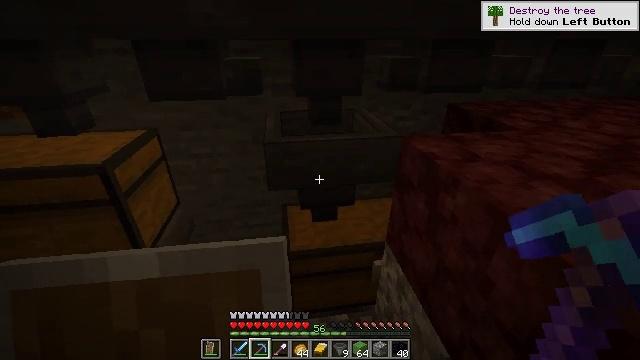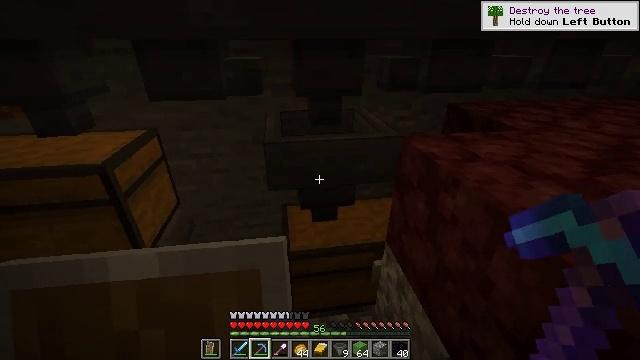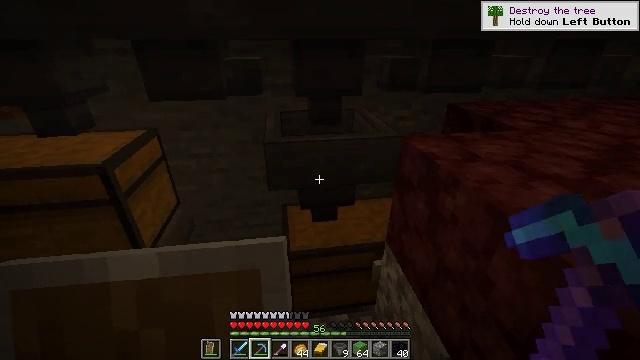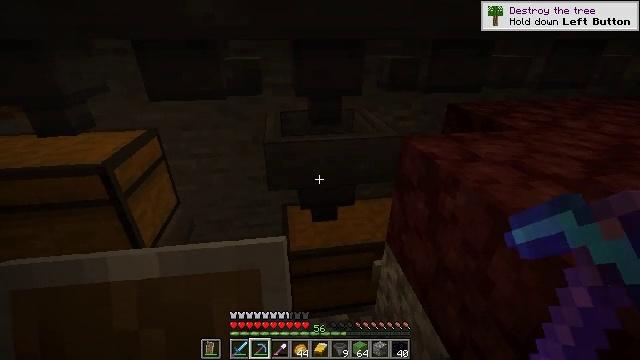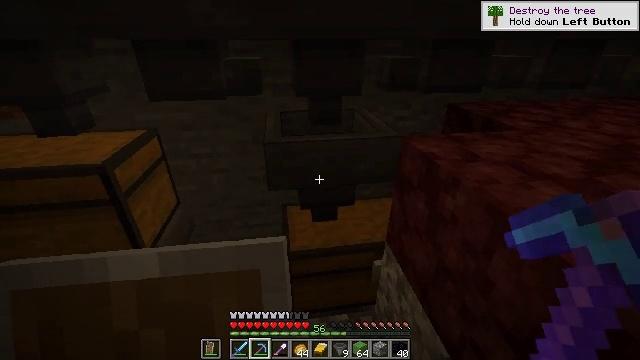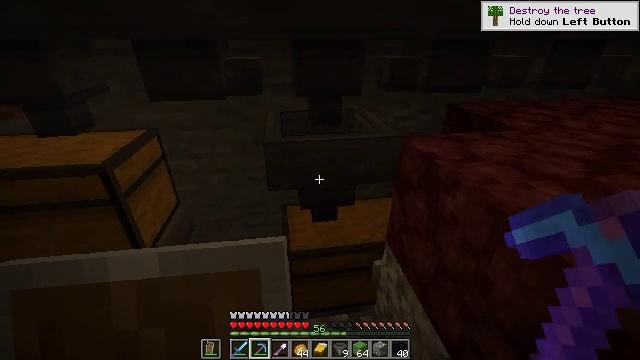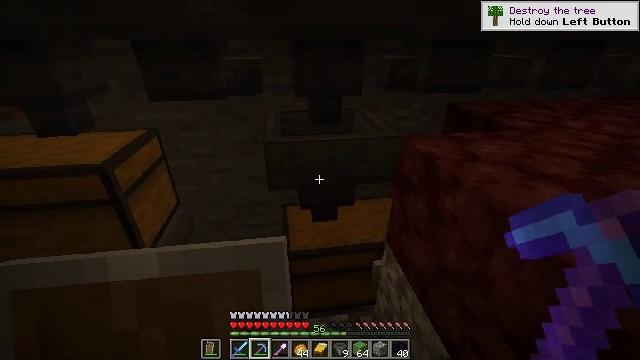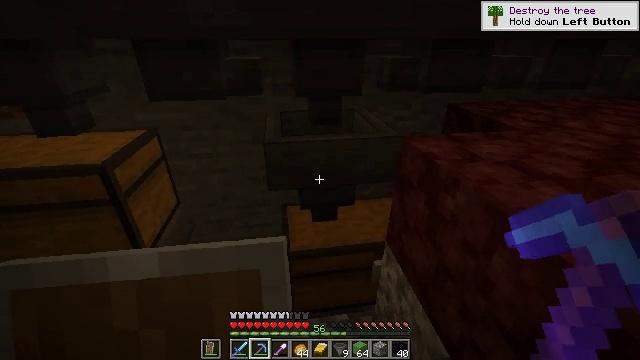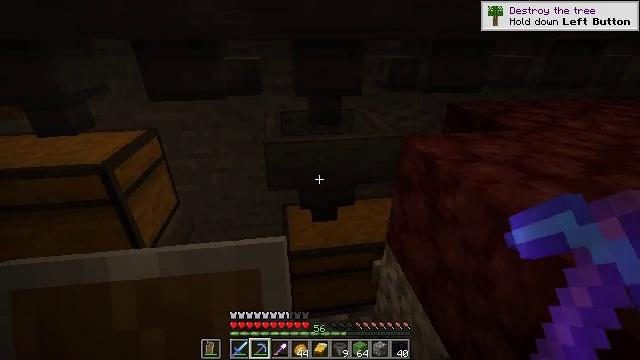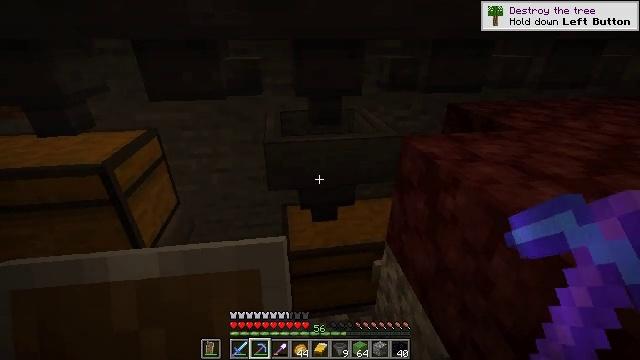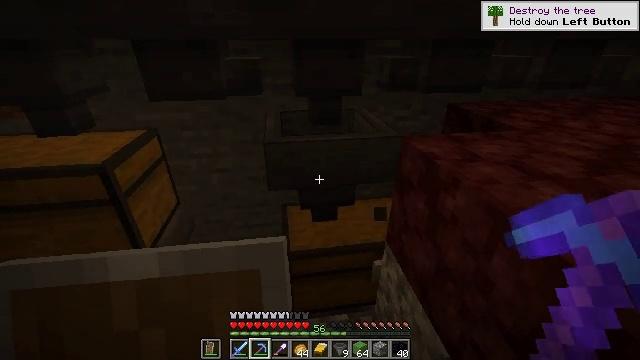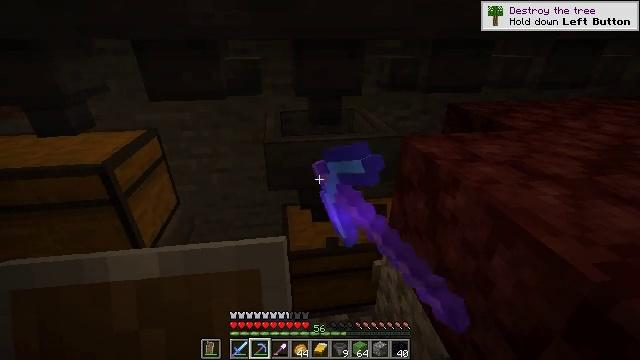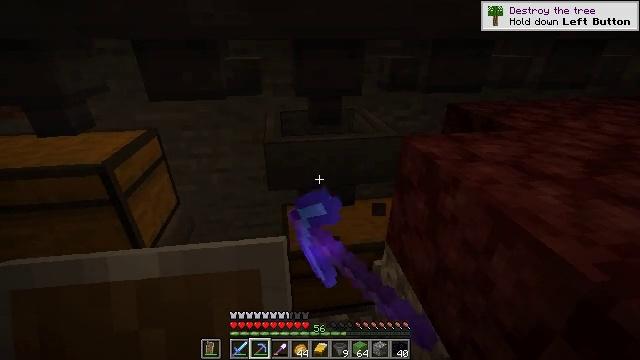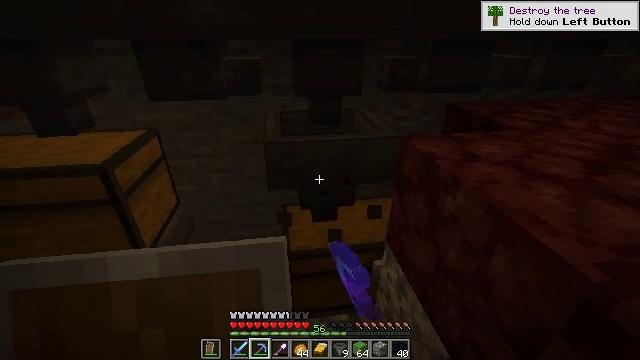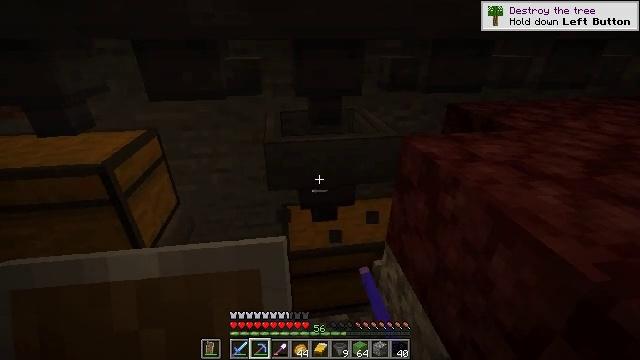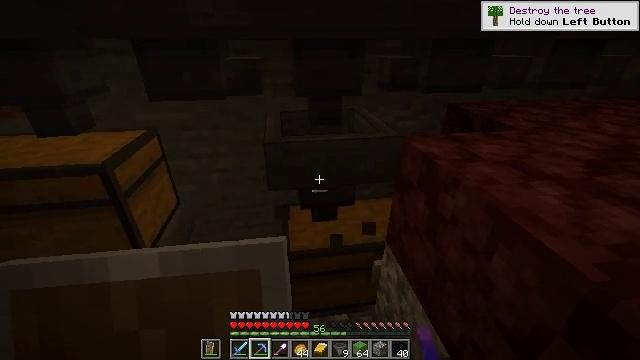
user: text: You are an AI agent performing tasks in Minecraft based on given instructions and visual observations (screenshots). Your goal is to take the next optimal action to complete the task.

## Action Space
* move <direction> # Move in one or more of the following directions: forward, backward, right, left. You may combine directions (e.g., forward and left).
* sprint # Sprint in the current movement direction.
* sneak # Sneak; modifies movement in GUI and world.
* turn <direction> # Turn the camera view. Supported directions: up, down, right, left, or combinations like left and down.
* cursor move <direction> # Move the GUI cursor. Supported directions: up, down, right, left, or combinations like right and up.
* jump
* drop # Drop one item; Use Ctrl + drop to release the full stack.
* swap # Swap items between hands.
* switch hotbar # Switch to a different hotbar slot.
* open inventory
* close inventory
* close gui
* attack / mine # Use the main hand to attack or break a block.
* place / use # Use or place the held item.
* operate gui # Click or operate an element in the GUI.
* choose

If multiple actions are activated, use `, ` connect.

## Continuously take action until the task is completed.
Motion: motion action
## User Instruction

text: Get the hopper into inventory.
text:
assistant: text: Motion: no_op
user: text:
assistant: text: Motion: no_op
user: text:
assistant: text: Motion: no_op
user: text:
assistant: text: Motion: no_op
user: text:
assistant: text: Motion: no_op
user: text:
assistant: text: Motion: no_op
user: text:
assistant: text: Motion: no_op
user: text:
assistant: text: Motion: no_op
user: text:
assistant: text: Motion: no_op
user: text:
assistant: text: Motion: attack / mine
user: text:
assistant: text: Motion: attack / mine
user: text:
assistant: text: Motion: attack / mine
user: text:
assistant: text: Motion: attack / mine
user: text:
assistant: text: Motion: no_op
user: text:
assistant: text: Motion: no_op
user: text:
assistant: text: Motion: no_op
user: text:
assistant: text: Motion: no_op
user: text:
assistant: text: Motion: no_op
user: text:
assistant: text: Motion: attack / mine
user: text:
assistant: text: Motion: attack / mine
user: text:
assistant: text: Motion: attack / mine
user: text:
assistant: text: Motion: attack / mine
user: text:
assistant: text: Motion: attack / mine
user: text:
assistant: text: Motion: attack / mine
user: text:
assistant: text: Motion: attack / mine
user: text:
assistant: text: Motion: move forward
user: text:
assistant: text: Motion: no_op